Interaction volume radius: 5 \u00c5
Interaction volume height: 15 \u00c5
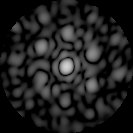
Disorder parameter: 0.6656